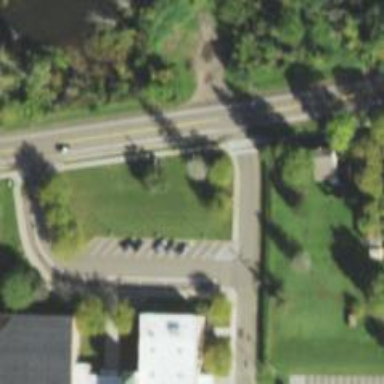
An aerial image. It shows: Uncontrolled crossing on the road.